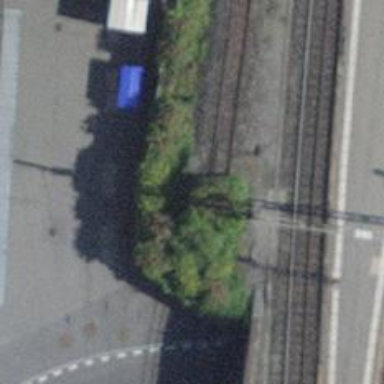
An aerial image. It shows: Railway buffer stop.